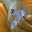
Label: 7